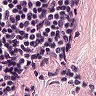
Metastatic tissue present: no